Question: I am starting a new project with Zurb's Foundation for Emails. I have followed instructions, installed Node.js (11.5), Homebrew, and Git. Created a new project with "foundation new" and selected the Email option. I named the project and saved it, cd'd into it, and my next step is to run "npm start", and I get this error:

I am very new to this and I have no idea what these errors mean or how to solve them. Please help!
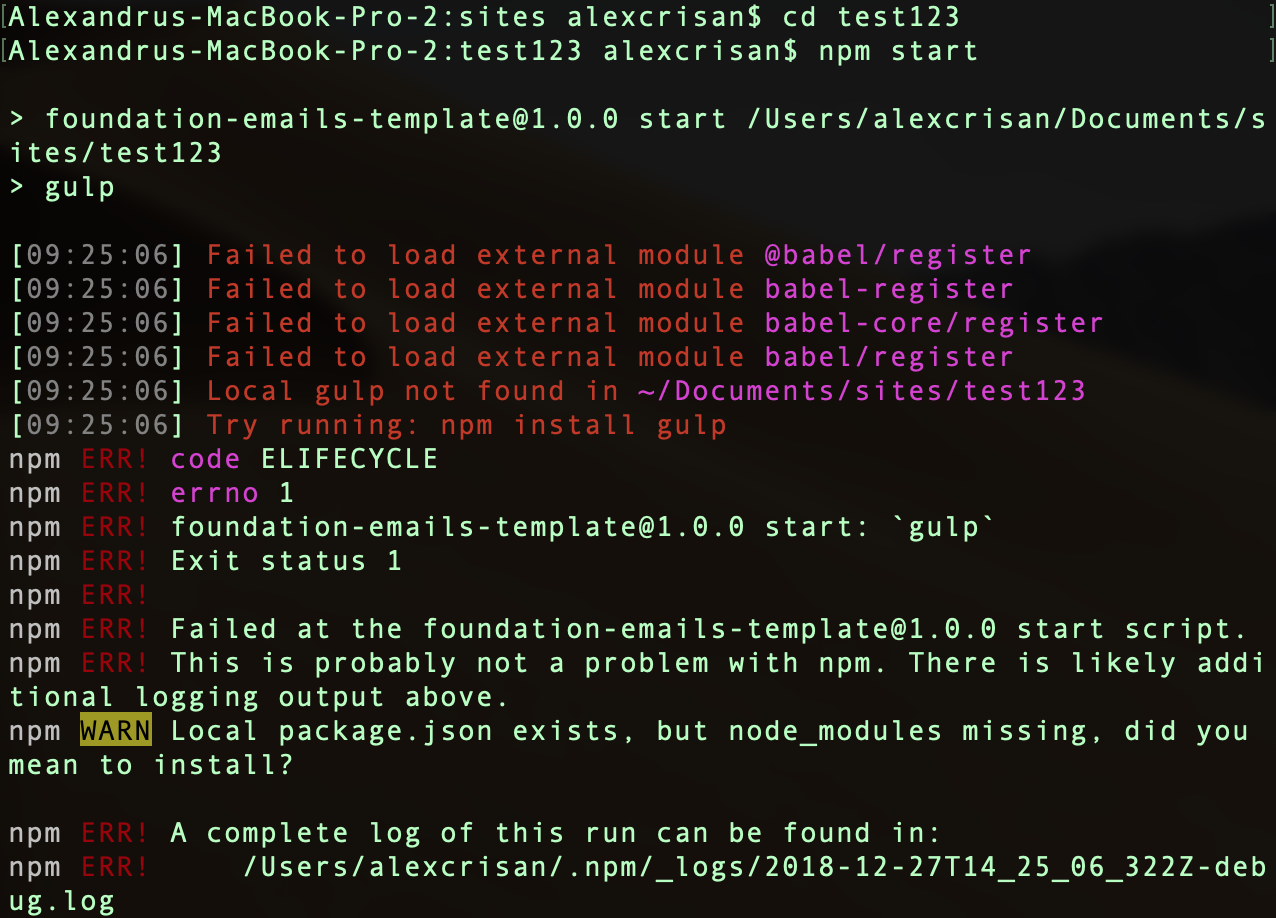
Answer: You have to install gulp and gulp-cli globally.
'npm i -g gulp gulp-cli'